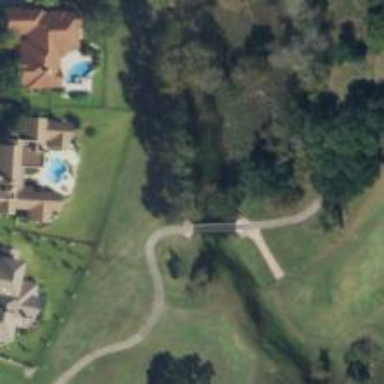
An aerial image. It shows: Track road with bridge. It is golf cart trail.